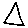
Label: triangle